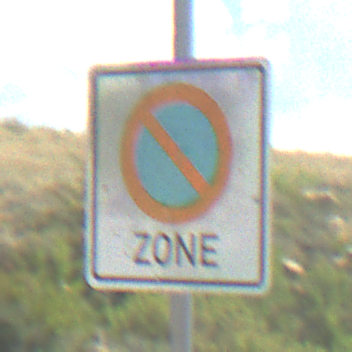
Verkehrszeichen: BeginnEingeschraenktesHalteverbotZone
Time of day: Midday
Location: Outdoor (Nature)
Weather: PartlyCloudy
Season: NotSpecified
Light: Natural